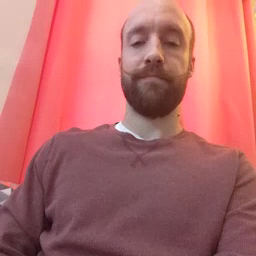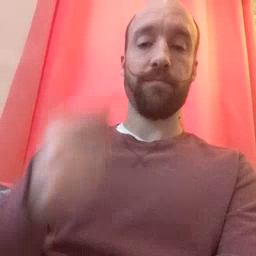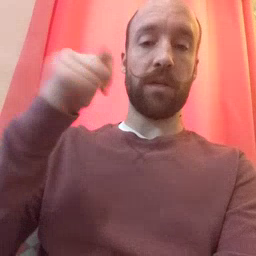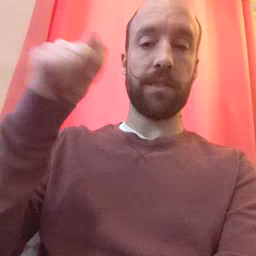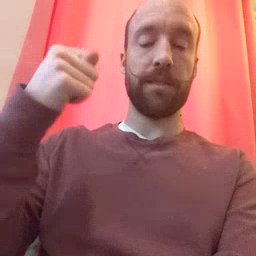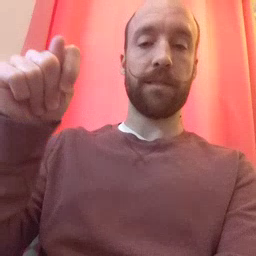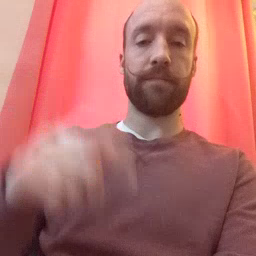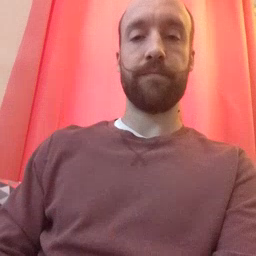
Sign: toy